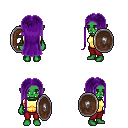
a pixel art fantasy rpg character, female body template, orc, green skin, gold chest armor, red pants, purple extra-long hairstyle, shield, four views (front, back, left, right), 2x2 character sprite sheet, small pixel art, hard edges, no anti-aliasing